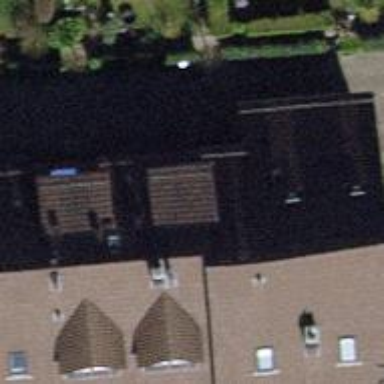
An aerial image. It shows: Building with tile roof.